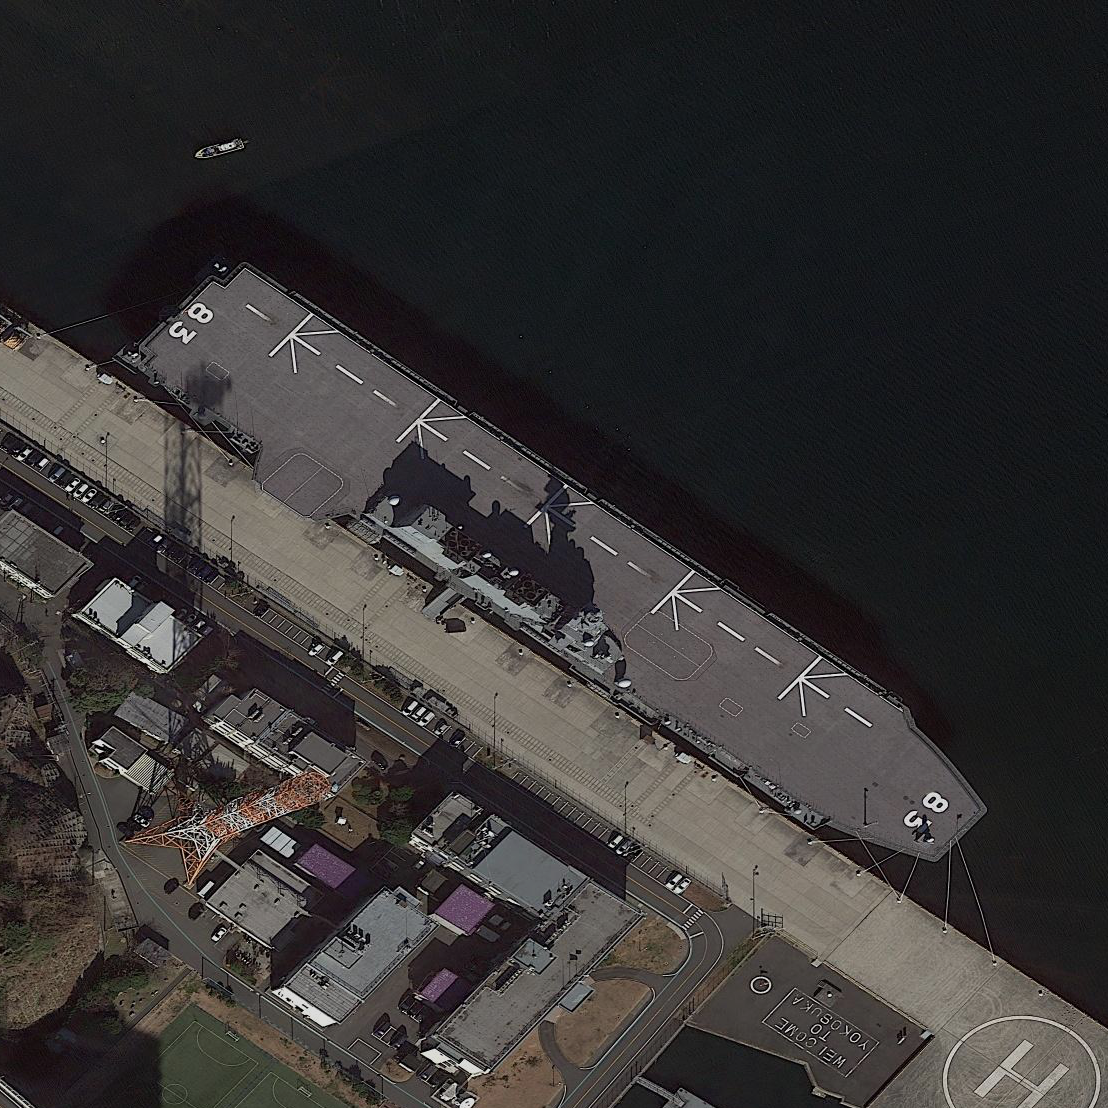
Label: assault